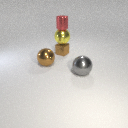
small brown metal cube below small red metal cylinder